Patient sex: M
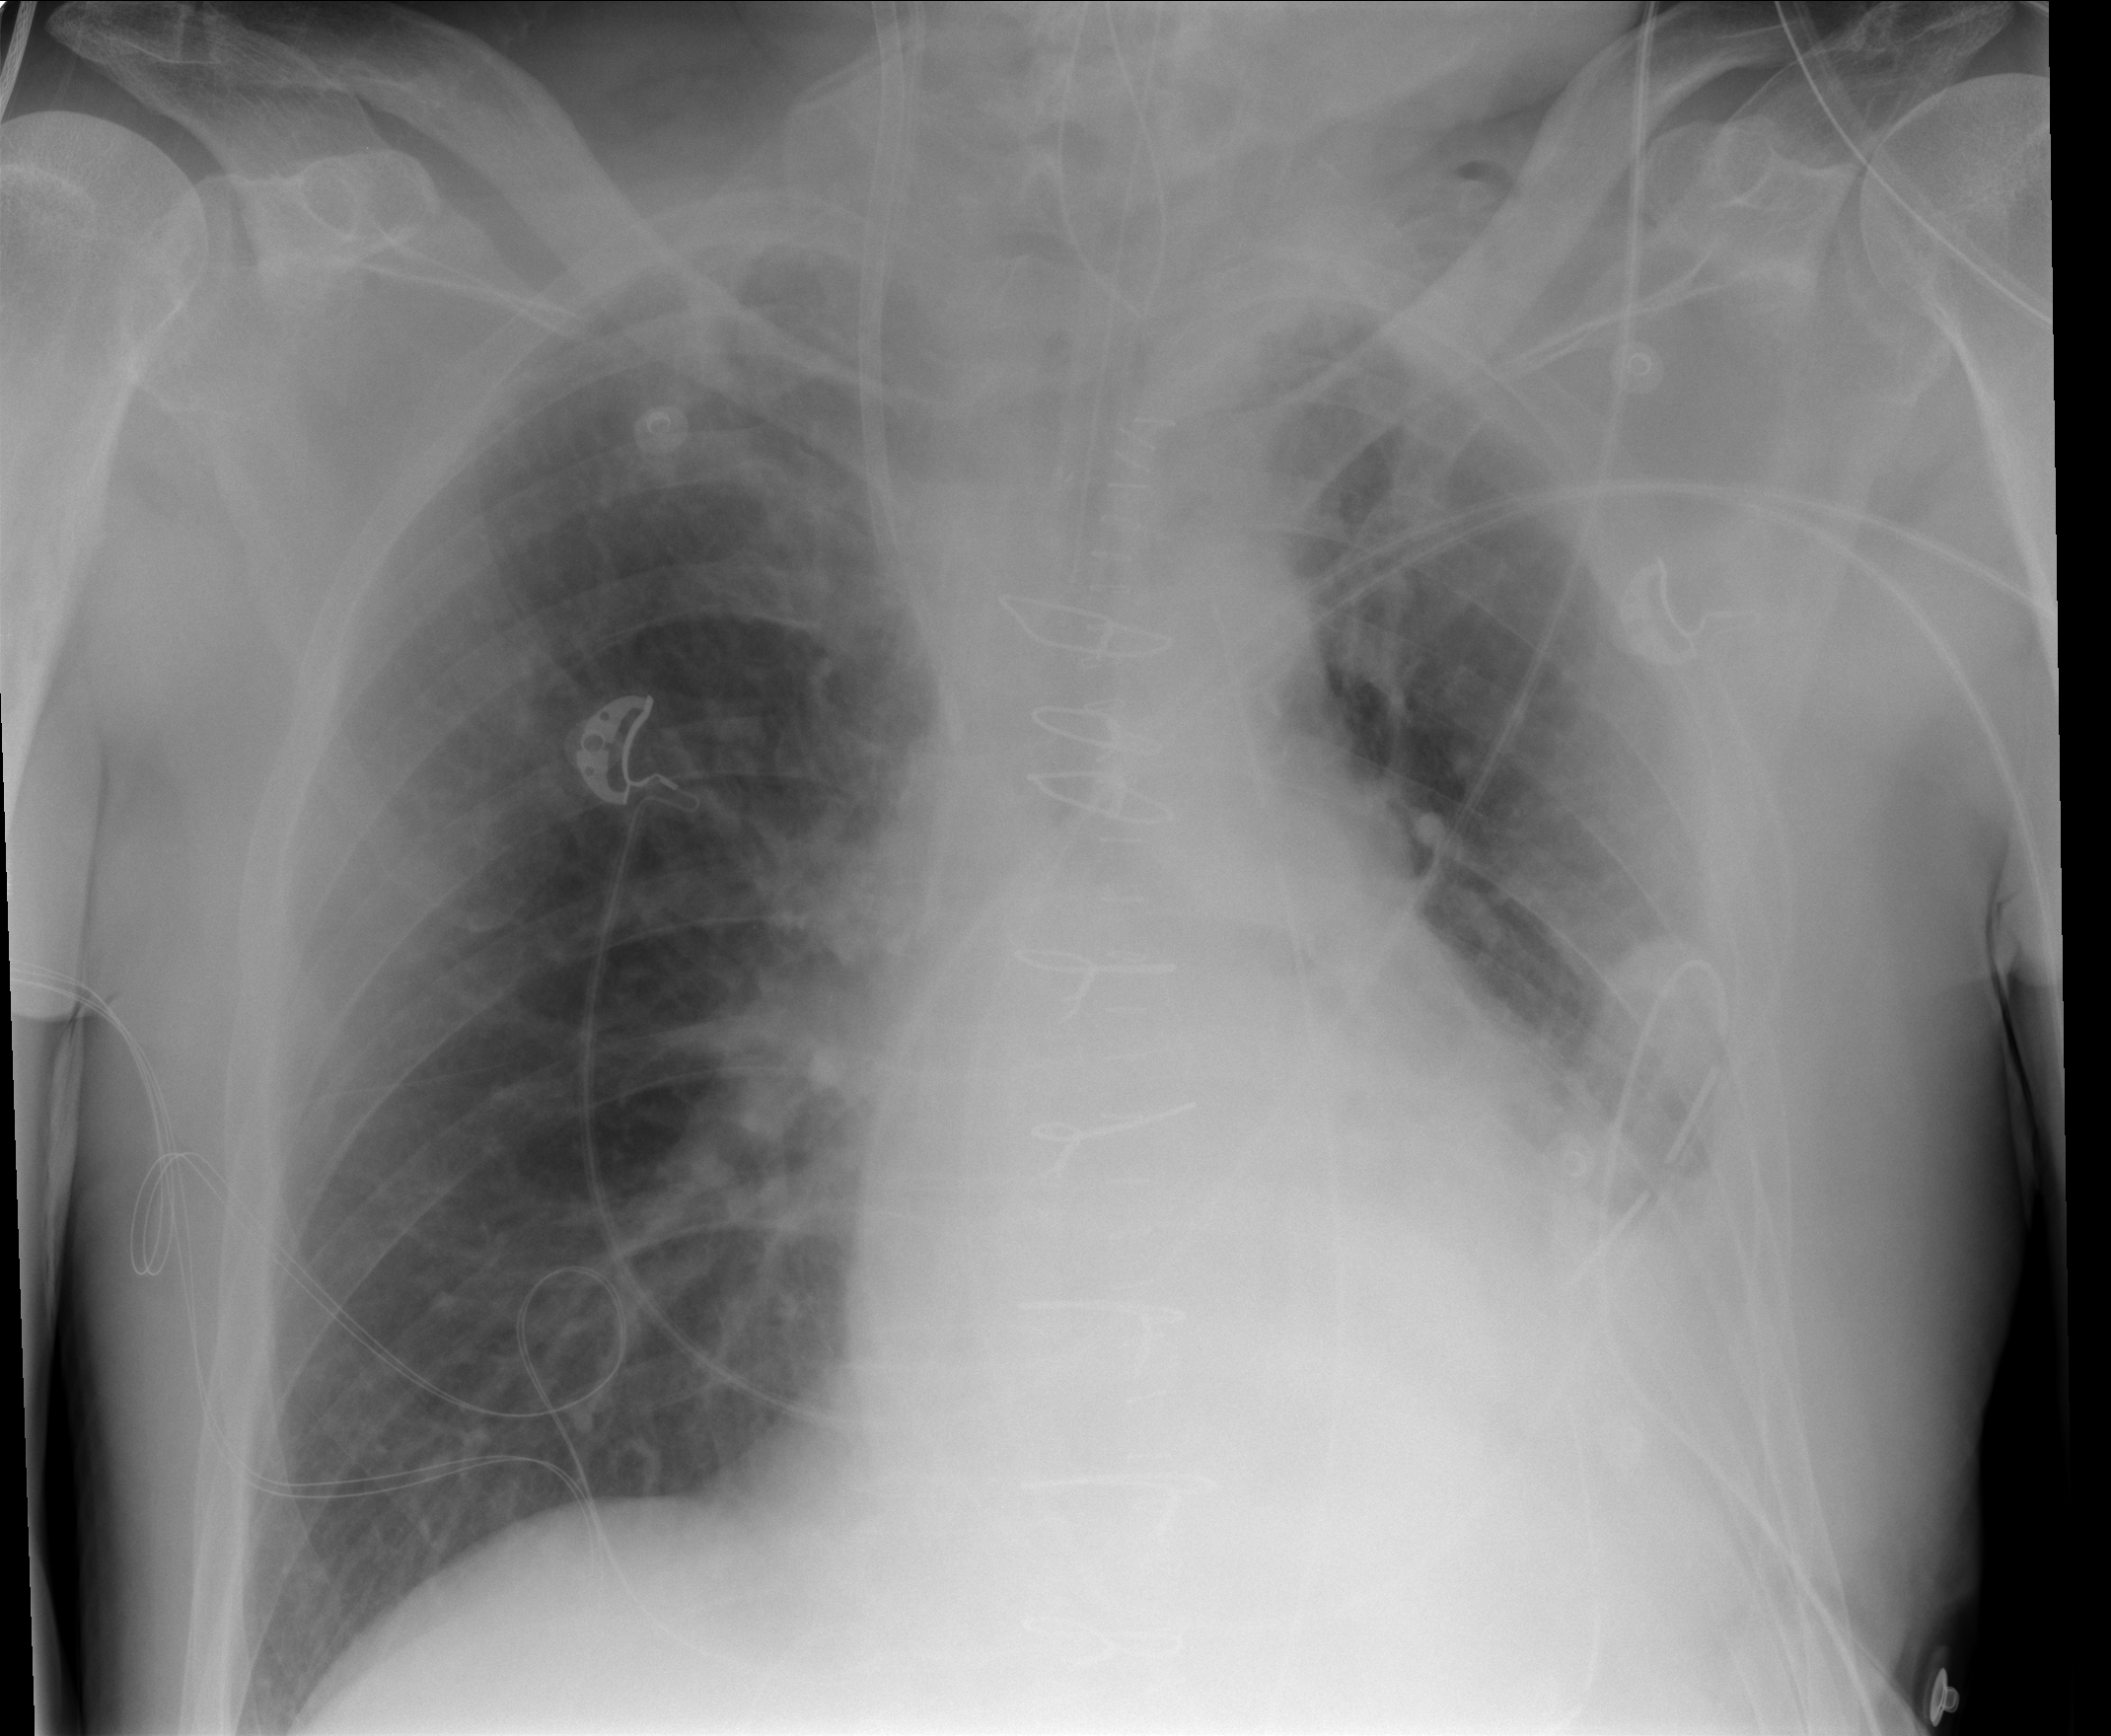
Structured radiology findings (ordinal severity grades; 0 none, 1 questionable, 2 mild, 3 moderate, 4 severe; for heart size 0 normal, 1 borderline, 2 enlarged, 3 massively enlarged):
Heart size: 0
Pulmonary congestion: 0
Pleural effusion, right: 0
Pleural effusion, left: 2
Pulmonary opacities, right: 0
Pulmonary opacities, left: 0
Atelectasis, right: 0
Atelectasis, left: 1